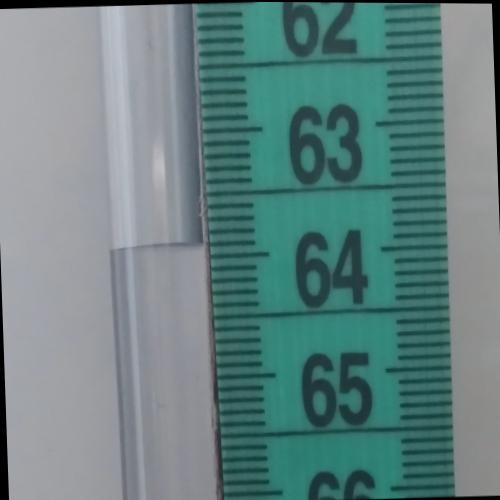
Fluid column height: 63.9 cm